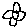
Label: flower